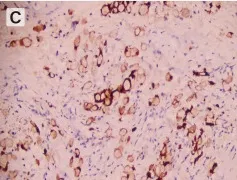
(C) positivity by immunohistochemistry showed positive expression of Villin-2 proteinconfirmed the epithelial and gastrointestinal origin.
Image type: pathology (immunostaining)